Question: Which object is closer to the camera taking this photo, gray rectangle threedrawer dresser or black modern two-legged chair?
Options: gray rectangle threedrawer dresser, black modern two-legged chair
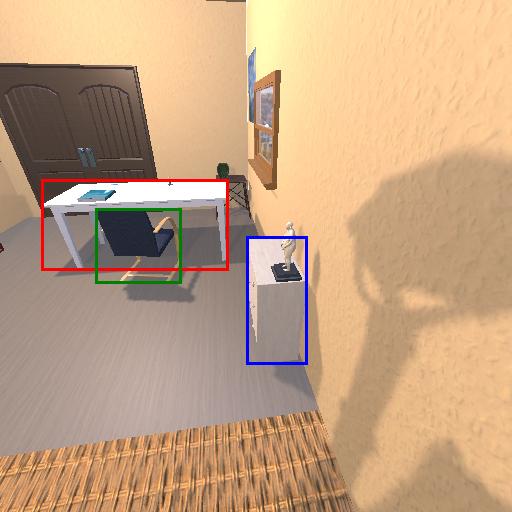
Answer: gray rectangle threedrawer dresser